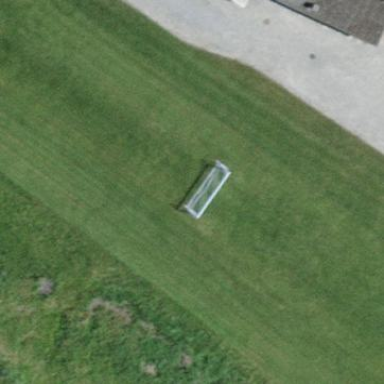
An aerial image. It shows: Soccer pitch for leisureland activities.